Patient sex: F
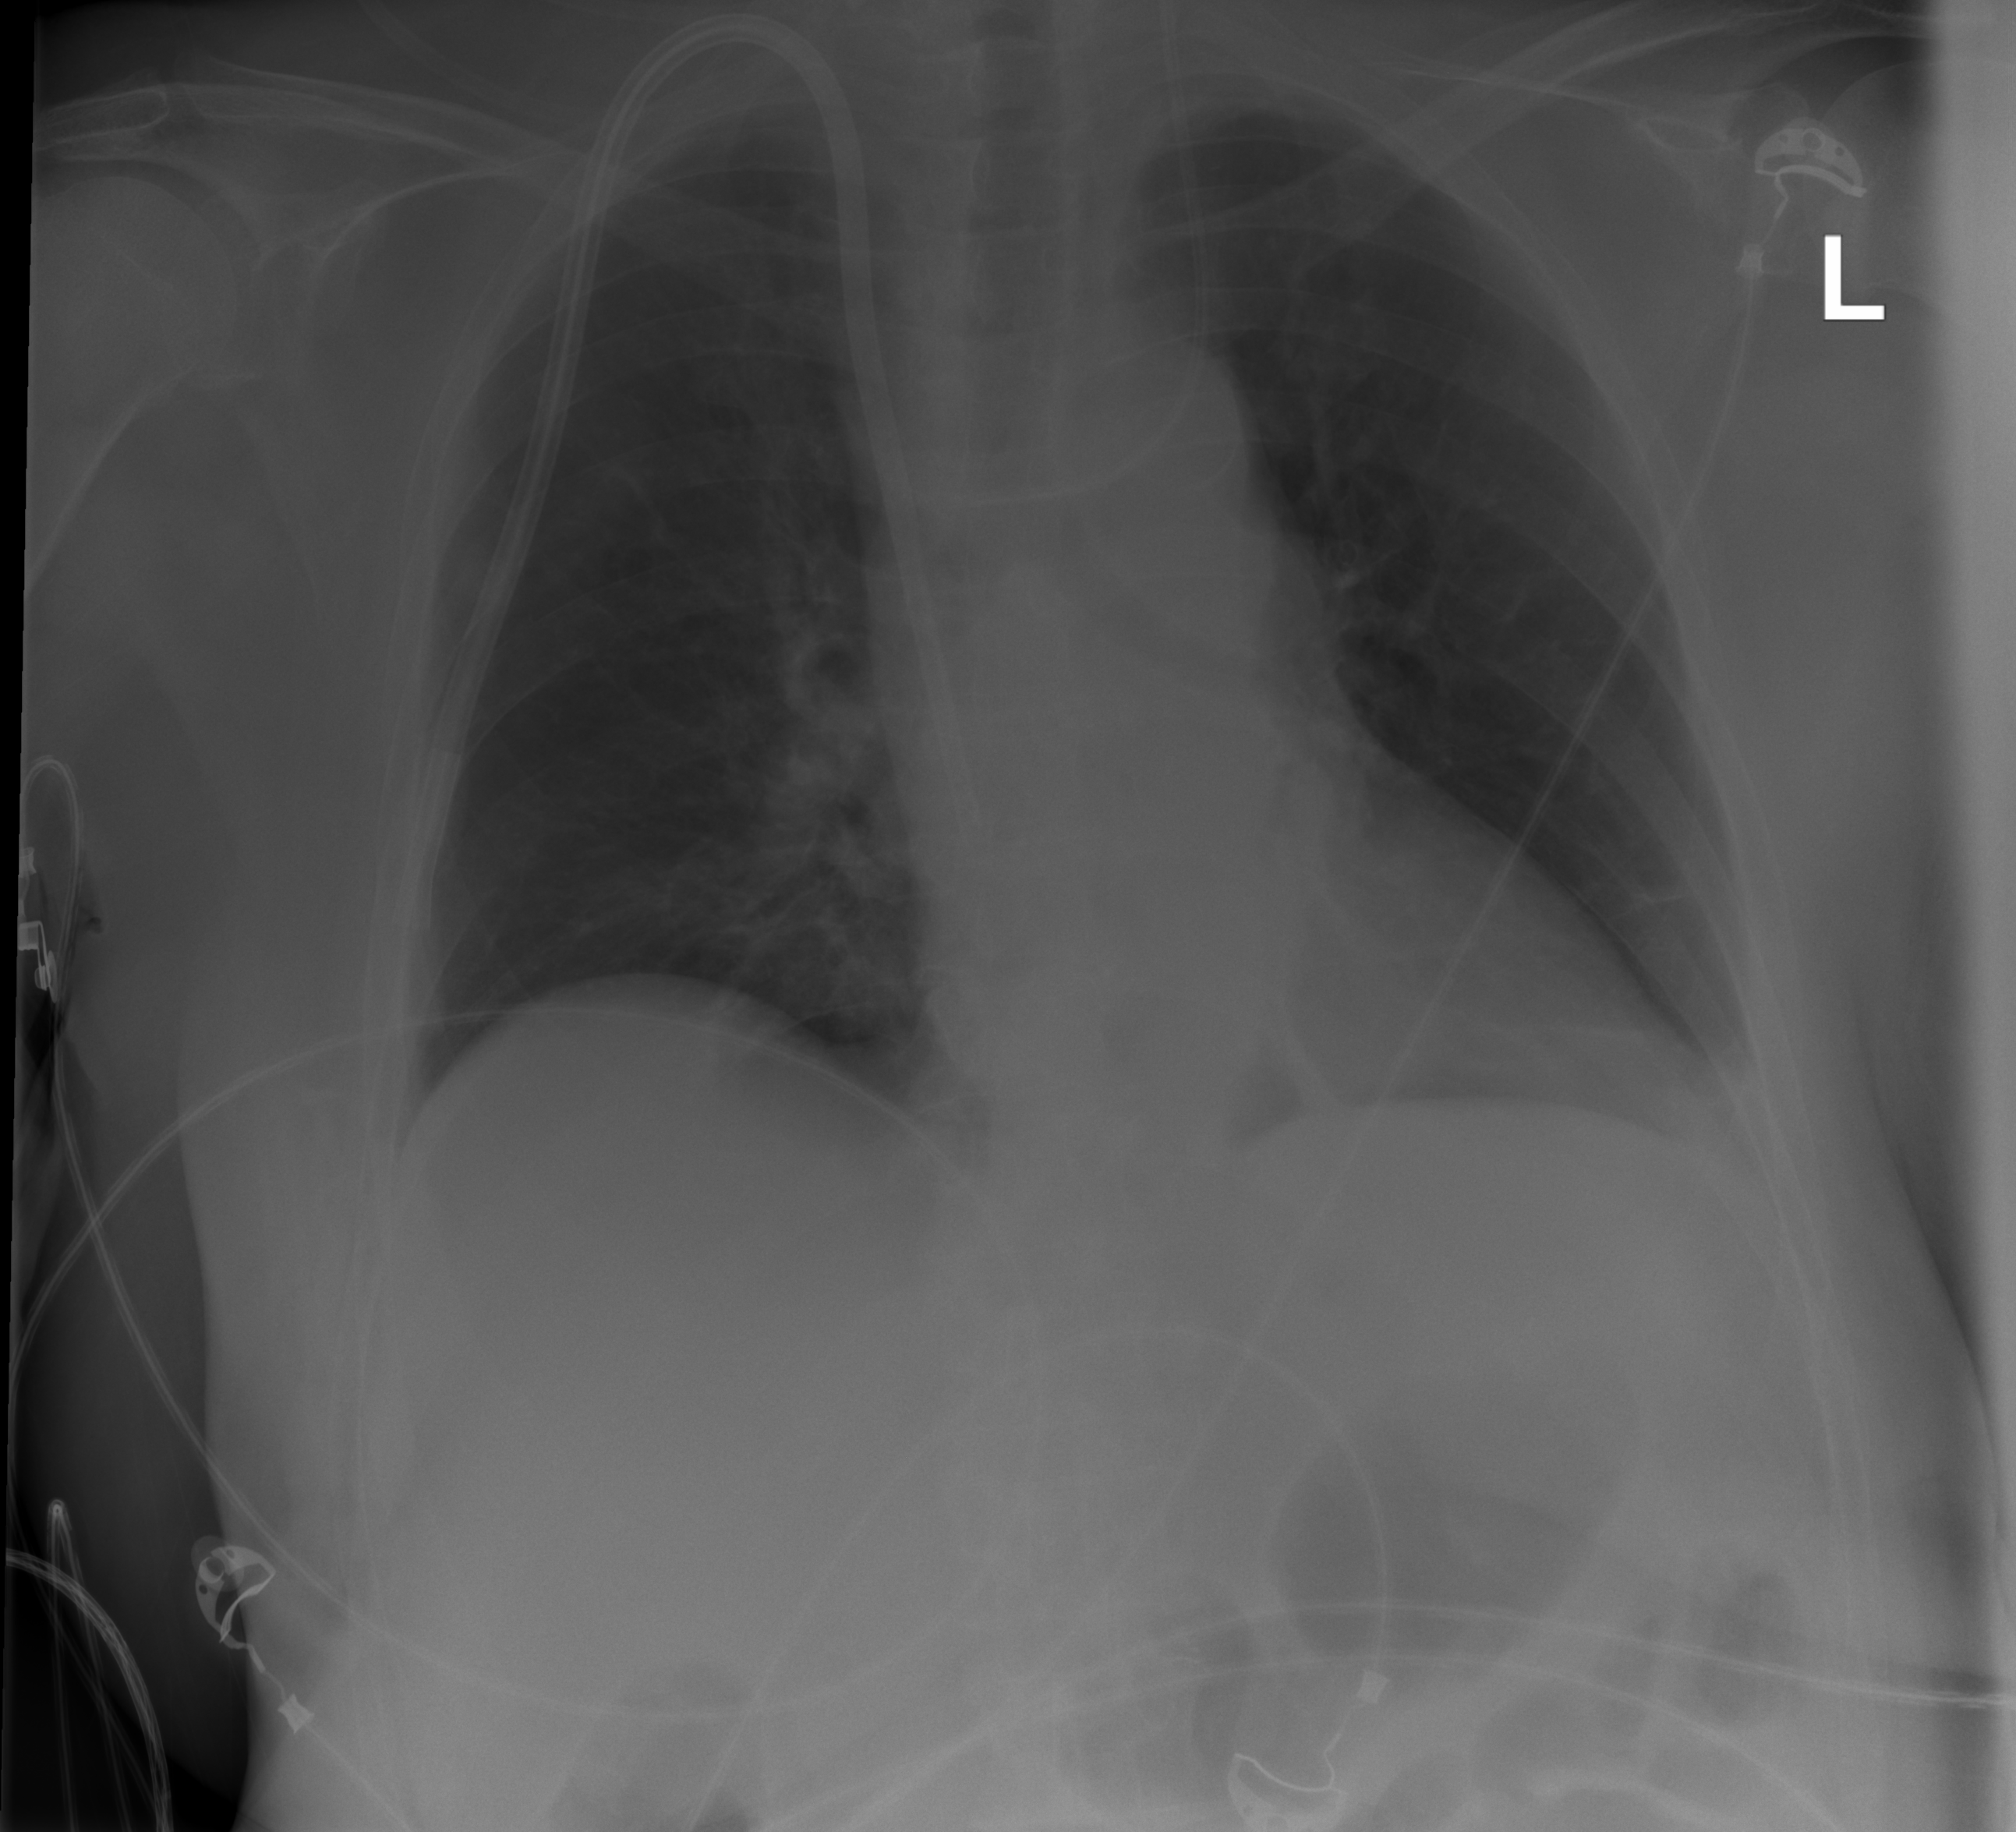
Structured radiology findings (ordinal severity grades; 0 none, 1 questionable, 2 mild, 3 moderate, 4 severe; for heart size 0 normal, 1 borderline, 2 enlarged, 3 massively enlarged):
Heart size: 0
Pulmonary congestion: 0
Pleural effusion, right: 0
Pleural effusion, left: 2
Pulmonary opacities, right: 0
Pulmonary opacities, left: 0
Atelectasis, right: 0
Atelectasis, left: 2